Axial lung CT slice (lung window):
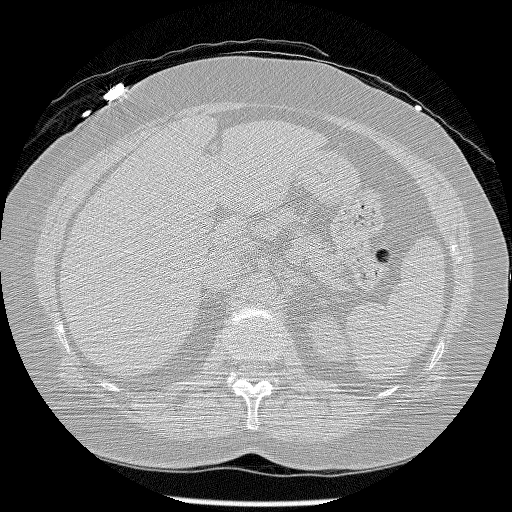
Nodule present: no